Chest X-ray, AP view. Patient: 33 years old, sex F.
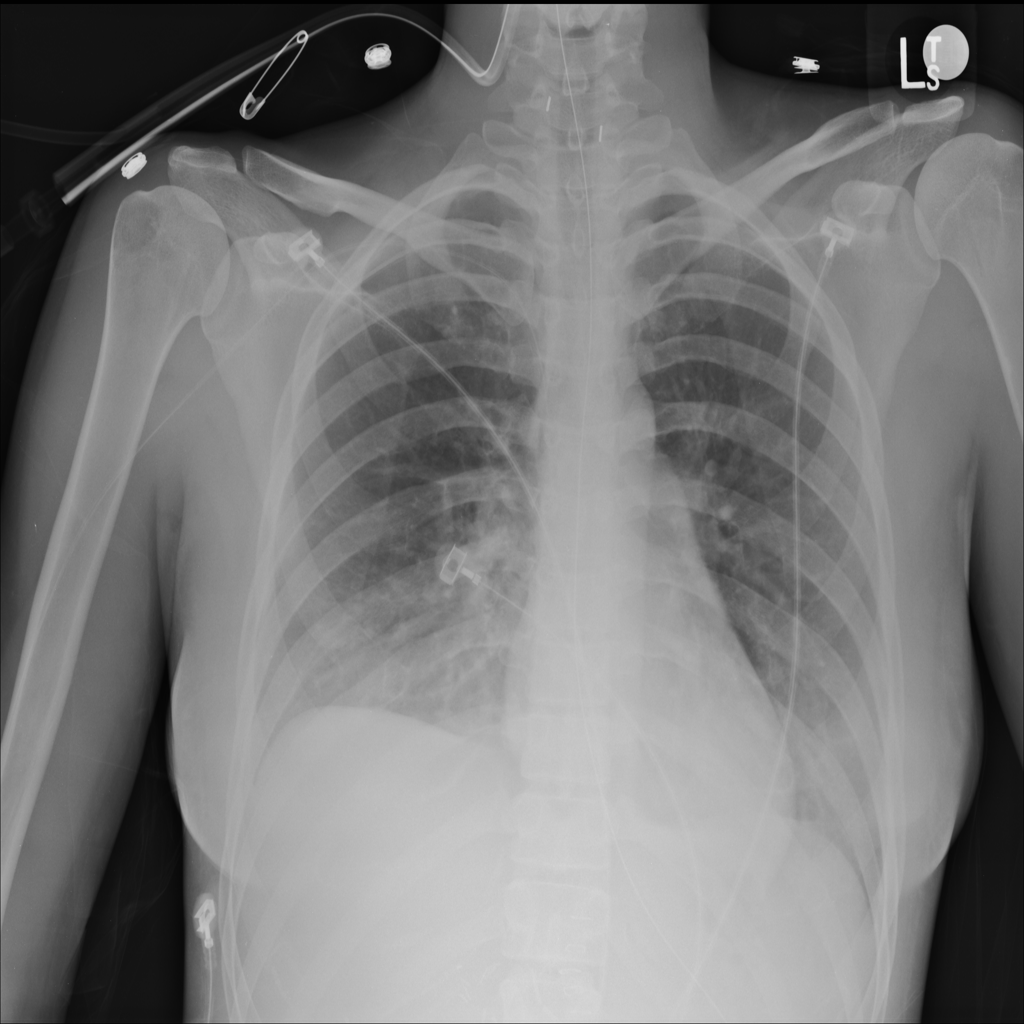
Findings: No Finding